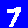
Digit: 7